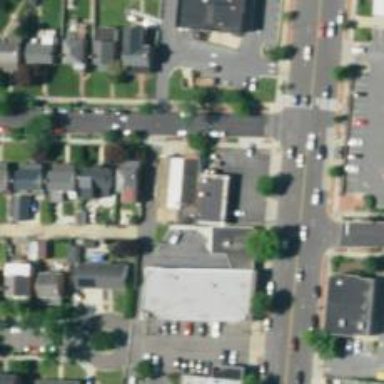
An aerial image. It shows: Convenience shop.